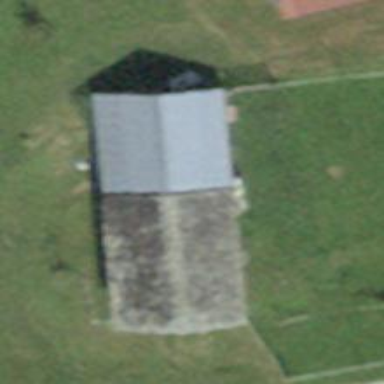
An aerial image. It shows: Cabin is depicted in the image.